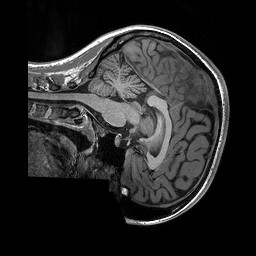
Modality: T1w
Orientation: sagittal
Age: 23
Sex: female
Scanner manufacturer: siemens
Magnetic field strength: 3 T
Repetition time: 2.3 s
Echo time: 0.00298 s